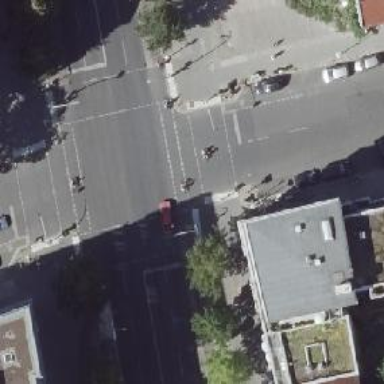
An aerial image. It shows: Secondary road with asphalt surface. There is separate sidewalk and cycle track.